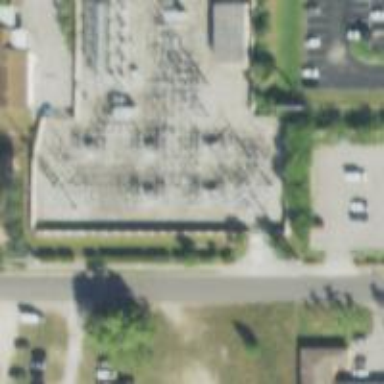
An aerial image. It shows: Switch used for power control.